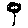
Label: flower